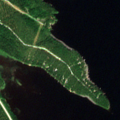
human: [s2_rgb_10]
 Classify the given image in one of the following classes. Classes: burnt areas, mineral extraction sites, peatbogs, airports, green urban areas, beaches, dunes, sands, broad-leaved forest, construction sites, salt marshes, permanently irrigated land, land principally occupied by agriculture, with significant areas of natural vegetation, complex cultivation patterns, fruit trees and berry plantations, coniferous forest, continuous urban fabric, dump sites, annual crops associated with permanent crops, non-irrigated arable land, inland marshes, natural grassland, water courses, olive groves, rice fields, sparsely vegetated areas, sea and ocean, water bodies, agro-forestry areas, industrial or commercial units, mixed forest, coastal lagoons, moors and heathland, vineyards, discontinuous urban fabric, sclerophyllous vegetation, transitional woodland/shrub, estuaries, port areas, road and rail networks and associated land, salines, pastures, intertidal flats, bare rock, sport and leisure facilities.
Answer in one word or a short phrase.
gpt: coniferous forest, mixed forest, water bodies